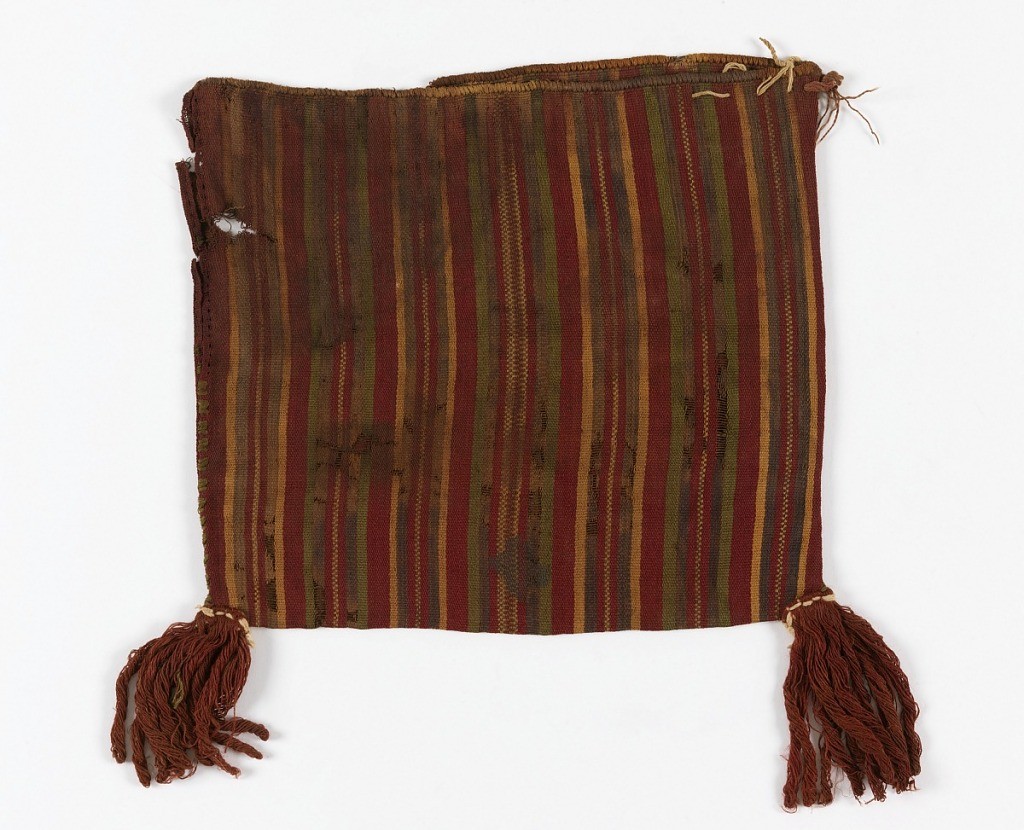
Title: Coca bag
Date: possibly 1200
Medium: wool Technique: warp-faced plain weave
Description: Flat bag woven in stripes of red, green, yellow and brown. Hand sewn at sides to form bag. Red tassels at corners.  warp selvage for bag opening, reinforced by overcasting